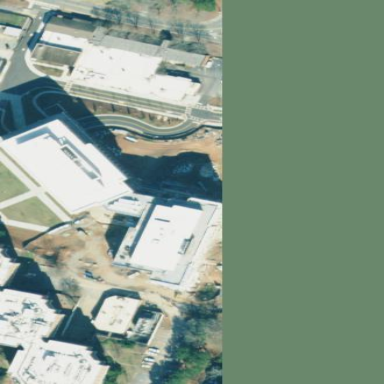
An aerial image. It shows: View of university building.